Interaction volume radius: 10 \u00c5
Interaction volume height: 10 \u00c5
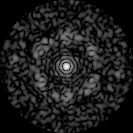
Disorder parameter: 0.831